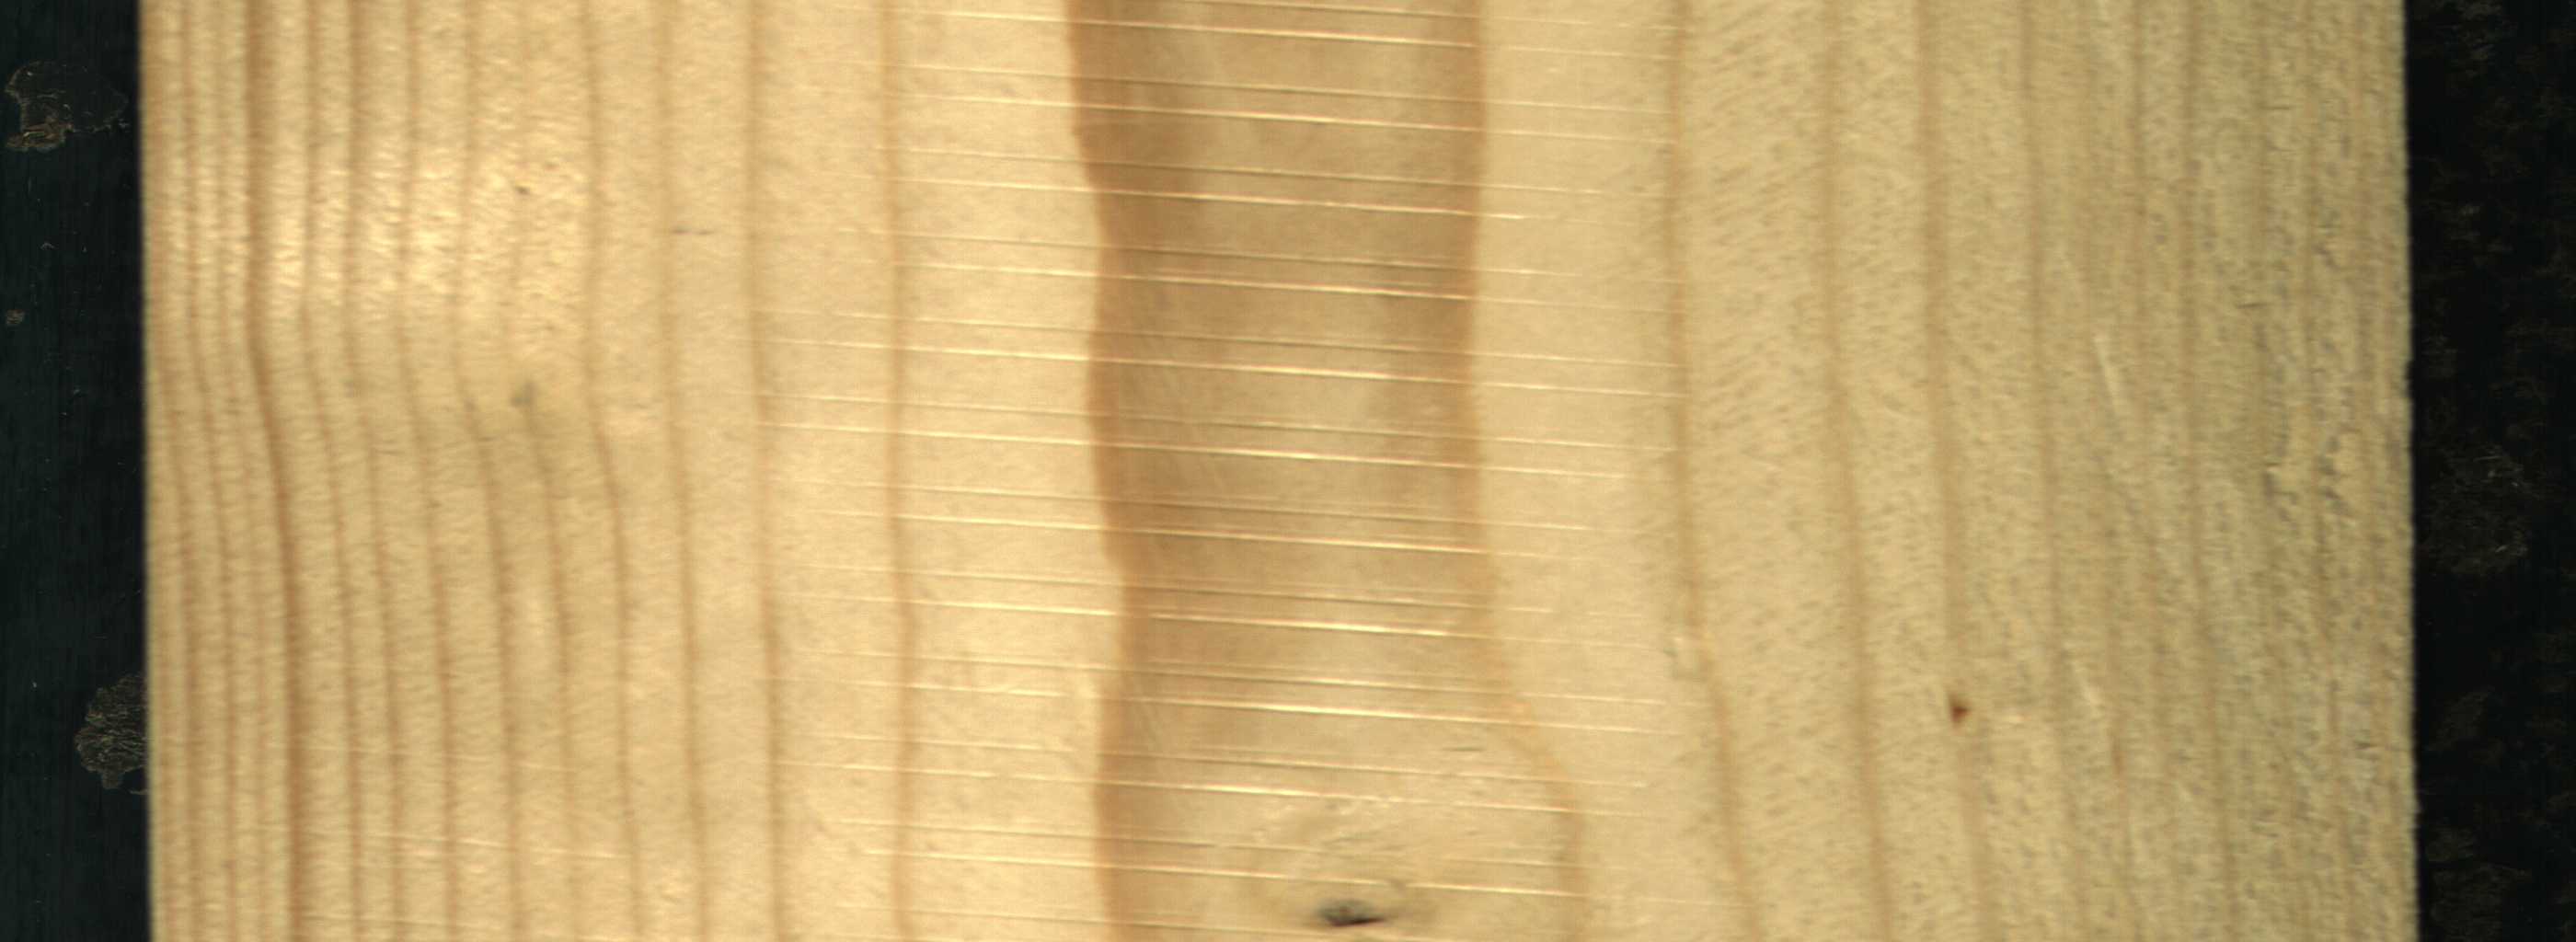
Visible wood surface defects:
Live_Knot